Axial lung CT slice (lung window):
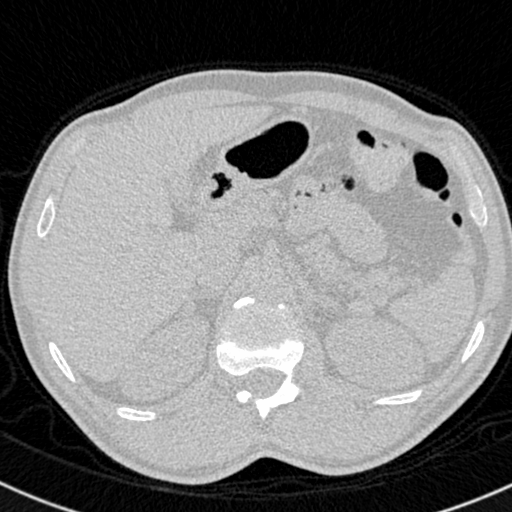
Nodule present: no